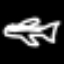
Label: airplane